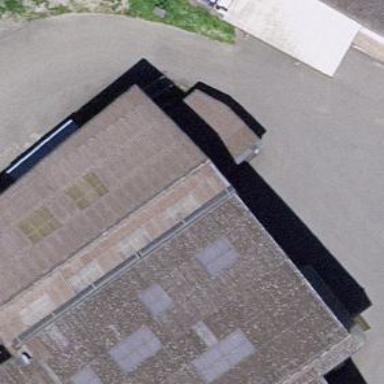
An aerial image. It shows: Warehouse building.